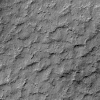
Atmospheric dust classification: not_dusty